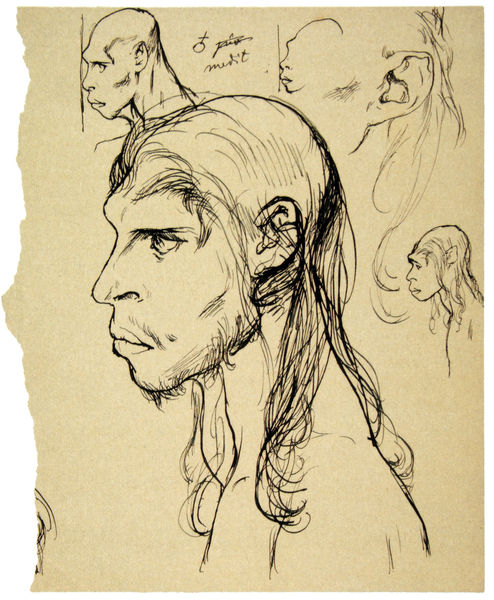
Titel: Studie eines erwachsenen männlichen Urmenschen
Künstler: Gabriel von Max
Standort: München
Institution: Städtische Galerie im Lenbachhaus
Schlagwörter: men, people, white, black, face, hair, nose, yellow, brown, profile, sad, man, ear, head, boy, eyes, male, drawing, paper, brow, mouth, line, sketch, beard, faces, pen, bridge, person, human, ancient, neck, history, ink, draft, bald, detail, ears, study, pencil, animal, eye, monkey, figure, lips, long hair, shoulders, coal, rough, ape, primitive, eyebrows, flare, forehead, body, symbol, angry, torn, heads, text, shape, measure, torso, curly, straight, elf, nostril, guy, prehistoric, note, nomad, cheekbone, primative, mole, primate, pout, neanderthal, ancestor, nehanderhal, caveman, apes, werewold, werewolf, stringy, neanertal, neaderthal, nehandheral, masurements